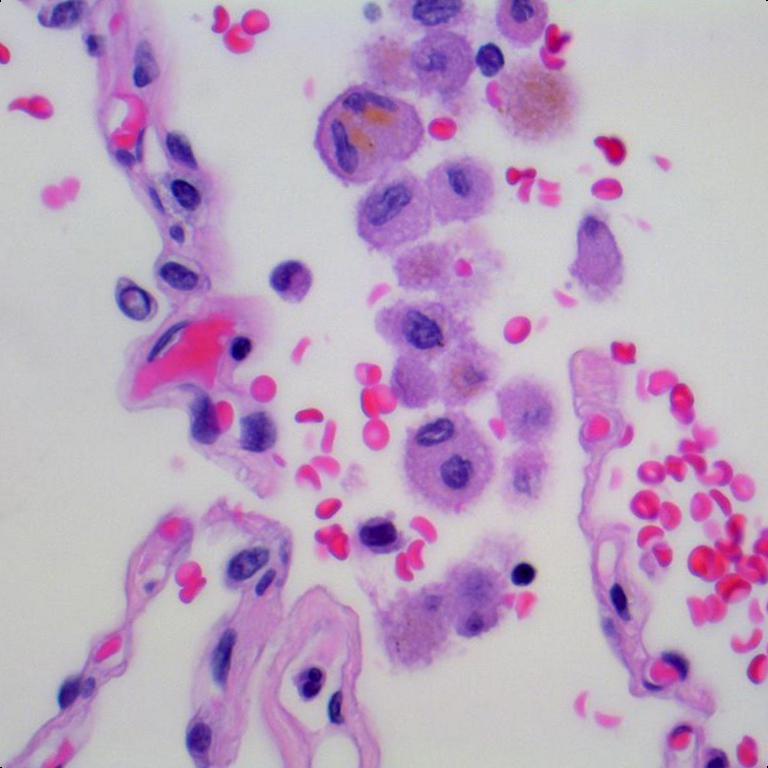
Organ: lung
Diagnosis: benign